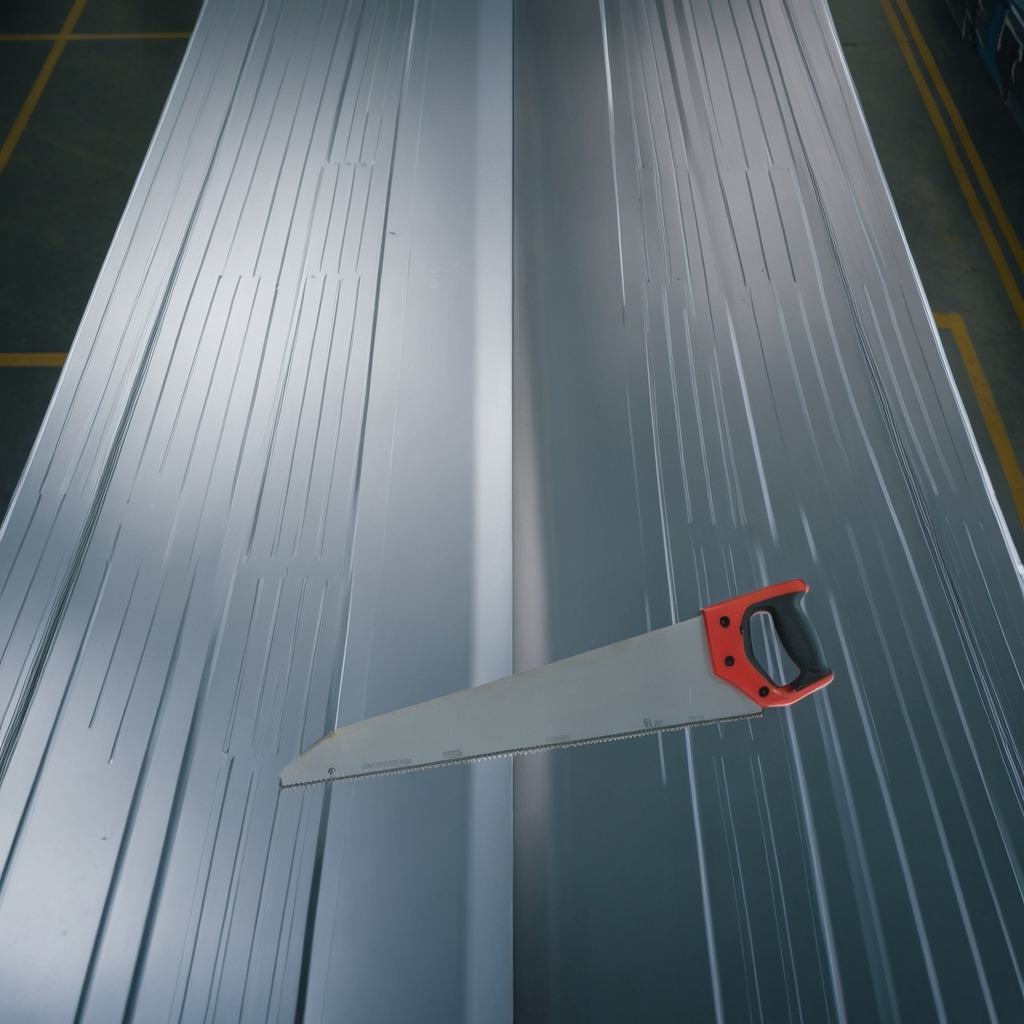
A metal saw is lying on the toolbox surface in the airplane hangar workshop.